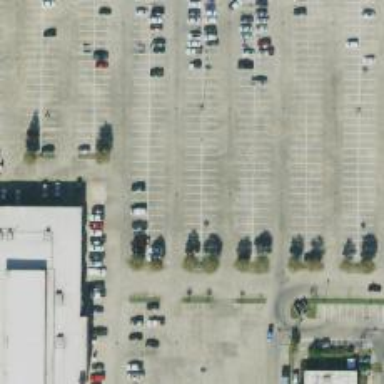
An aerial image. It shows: Parking space.